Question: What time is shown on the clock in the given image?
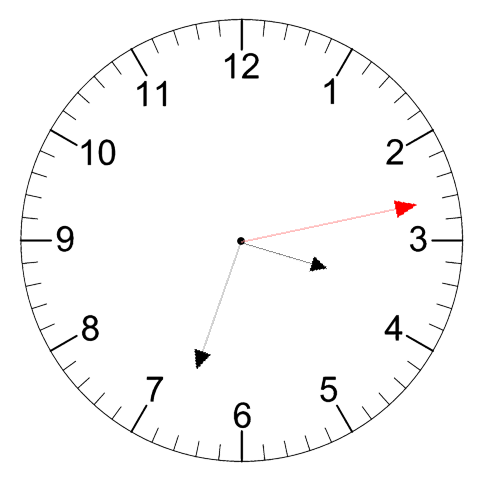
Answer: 03:33:13